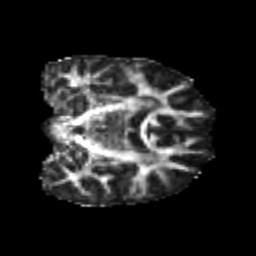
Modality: FA
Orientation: coronal
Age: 21
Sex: female
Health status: healthy
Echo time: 0.074 s